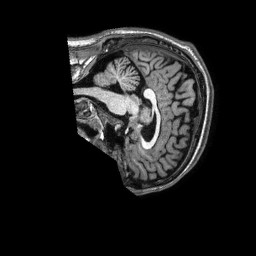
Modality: T1w
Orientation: sagittal
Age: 28
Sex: male
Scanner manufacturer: philips
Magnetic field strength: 1.5 T
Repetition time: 0.007005 s
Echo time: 0.00317 s